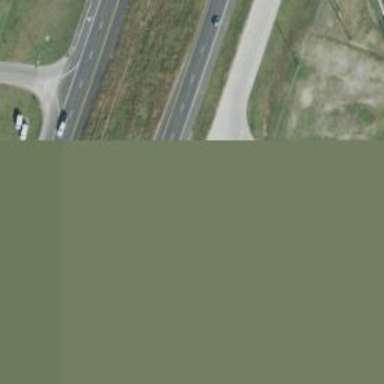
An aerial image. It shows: Trunk link highway.